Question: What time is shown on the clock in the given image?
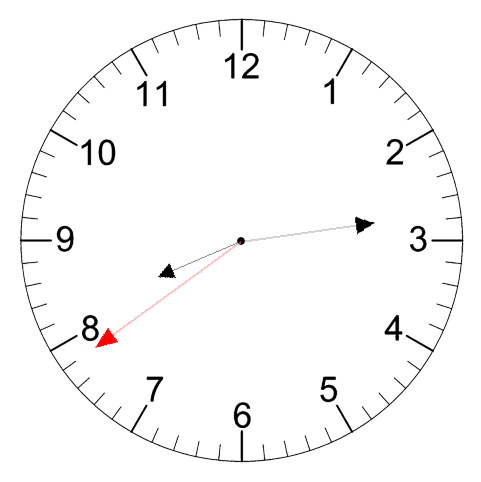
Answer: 08:13:39